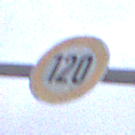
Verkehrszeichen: Geschwindigkeit120
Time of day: SunriseSunset
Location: Outdoor (Beach)
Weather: Overcast
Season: NotSpecified
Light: Natural